Interaction volume radius: 10 \u00c5
Interaction volume height: 25 \u00c5
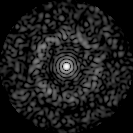
Disorder parameter: 0.8134